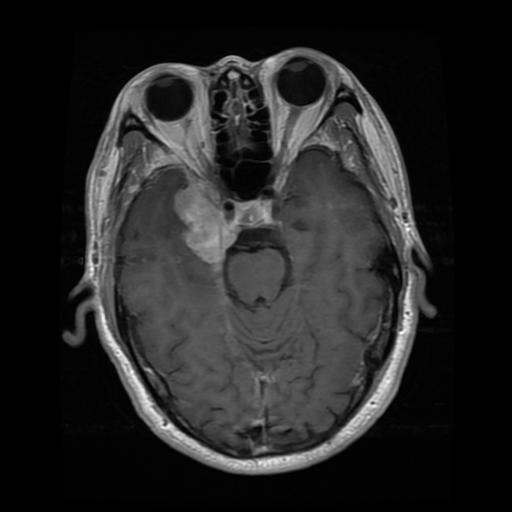
Label: meningioma